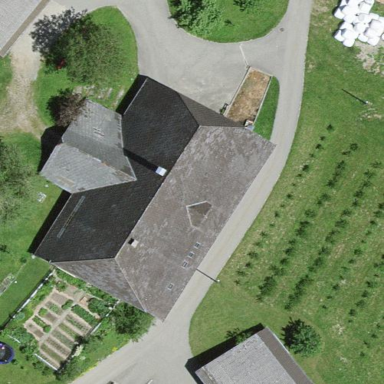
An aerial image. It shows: Farm building.